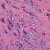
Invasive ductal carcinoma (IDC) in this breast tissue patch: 1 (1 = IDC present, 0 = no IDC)